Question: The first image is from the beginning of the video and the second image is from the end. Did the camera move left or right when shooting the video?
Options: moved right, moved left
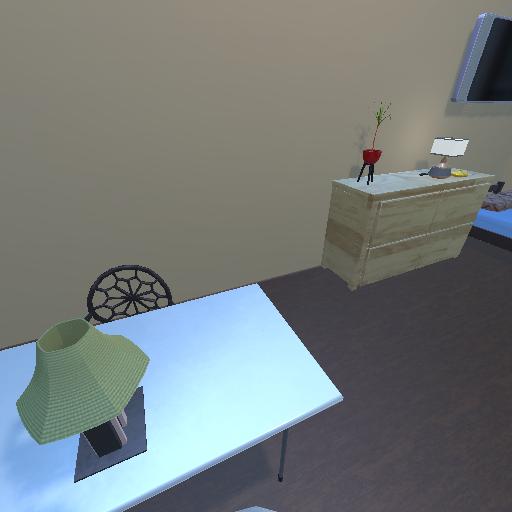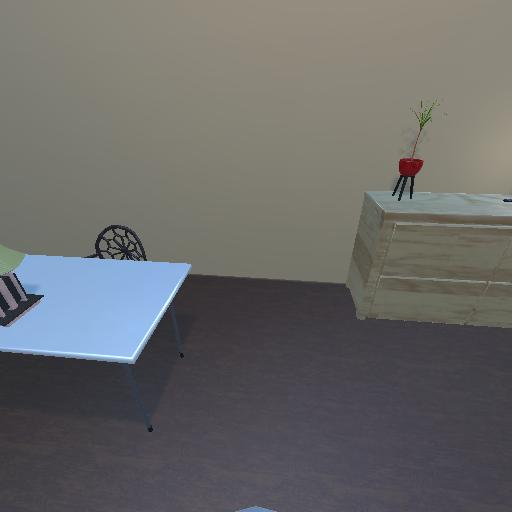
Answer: moved right